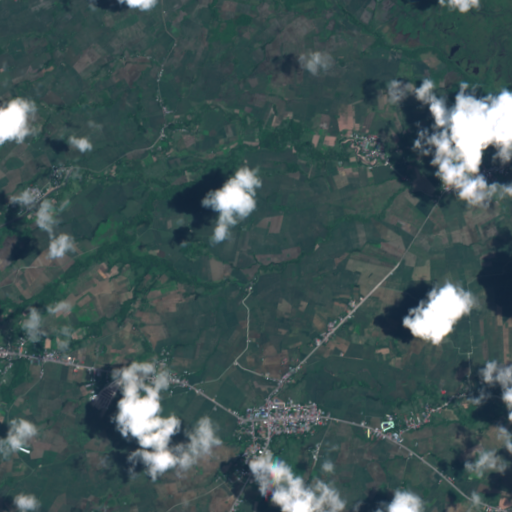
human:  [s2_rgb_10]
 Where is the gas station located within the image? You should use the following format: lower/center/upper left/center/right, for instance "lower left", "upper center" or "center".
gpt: The gas station is located in the lower center of the image.
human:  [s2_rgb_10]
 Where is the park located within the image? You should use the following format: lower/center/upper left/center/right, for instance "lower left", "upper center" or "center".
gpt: The park is located in the lower center of the image.
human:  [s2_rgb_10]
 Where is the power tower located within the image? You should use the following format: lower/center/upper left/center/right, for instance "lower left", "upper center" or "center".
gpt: The power tower is located in the lower left of the image.
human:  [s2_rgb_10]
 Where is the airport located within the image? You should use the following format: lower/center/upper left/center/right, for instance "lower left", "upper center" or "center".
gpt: There is no airport in the image.